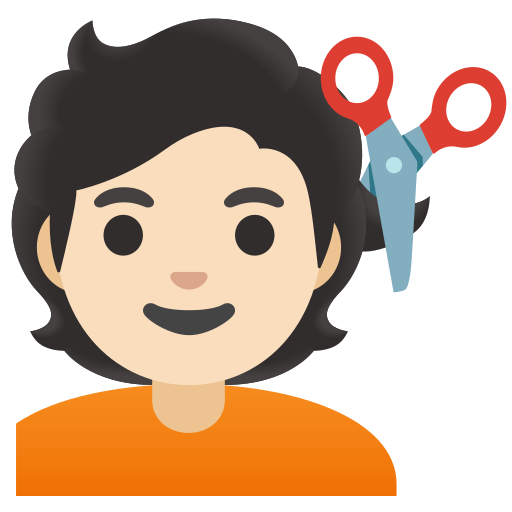
Emoji: 💇🏻